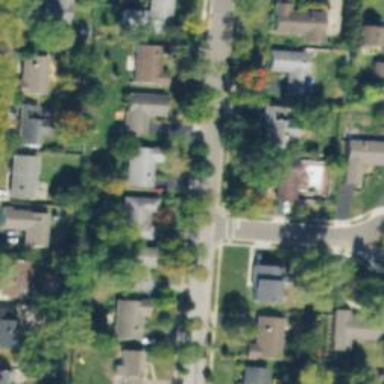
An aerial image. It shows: Residential driveway designated as service road.